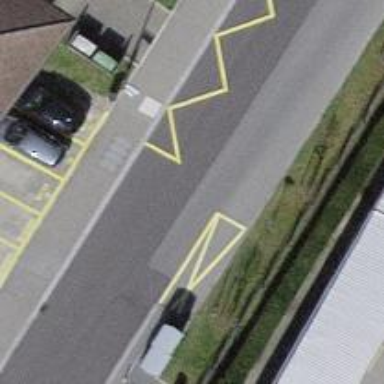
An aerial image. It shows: Public transport stop position.